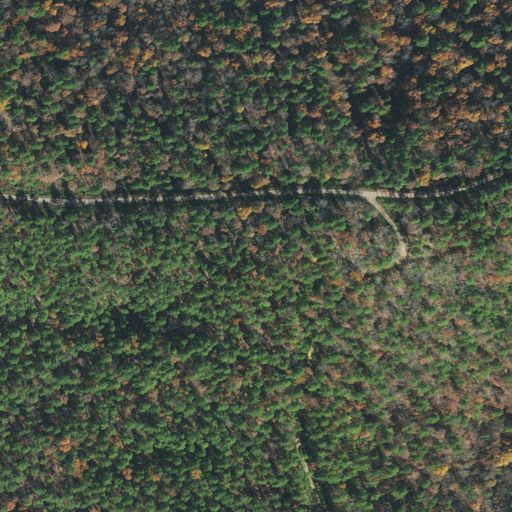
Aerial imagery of mountain in Arkansas named Stovall Mountain containing evergreen forest, mixed forest, shrub, and deciduous forest